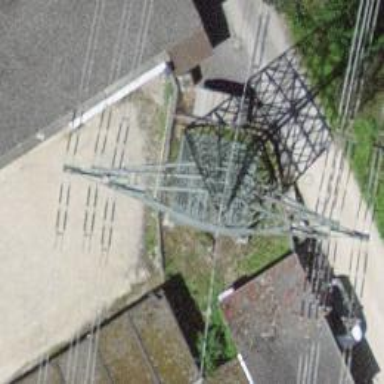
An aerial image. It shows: Towering power structure.